Question: I just installed Baasbox on my laptop and everything are work well. But when I try to make a request to create a new user, or anothe REST request using POSTMAN extension, I always got "Invalid Json" error. Is there any mistakes with my request?

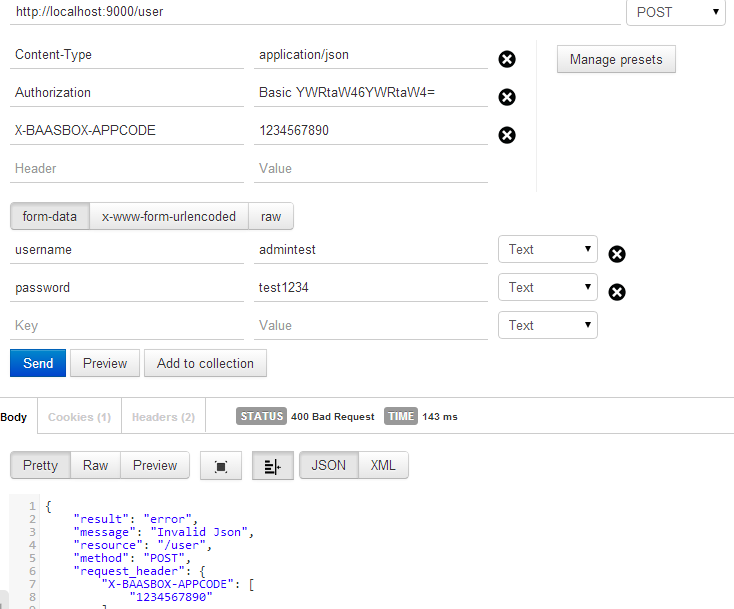
Answer: it seems that you want to create a user.
In this case you have to set parameters like in the image below.
In particular you have to set "raw" instead of form-data, and also you do not need to set the Authorization header when signing up.
Further info here: <URL>